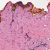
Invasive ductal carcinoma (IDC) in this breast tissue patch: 0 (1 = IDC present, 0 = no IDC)